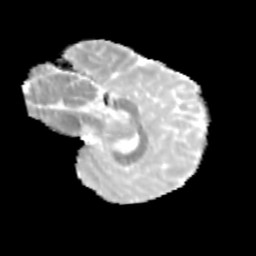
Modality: MD
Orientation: sagittal
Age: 11
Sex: male
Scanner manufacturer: siemens
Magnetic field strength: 3 T
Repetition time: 3.8 s
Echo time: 0.07 s